Question: I need to show a map with multiple markers, Ive found <URL> which has what I am looking for but the problem is I need to show the marker of each item next to it.
'''
<c:forEach var="product" items="products">
${product.name}
</c:forEach>
'''
I also checked the answer of <URL> but did not help much.
'''
var pinColor = "FE7569";
var marker, i;
var address=[];
address[0] = "New york";
address[1] = "las vegas";
address[2] = "san francisco";
address[3] = "chicago";
// Set default map center location
var latlng = new google.maps.LatLng(latcenter,longcenter);
// Create pinShadow for each marker
var pinShadow = new google.maps.MarkerImage("http://chart.apis.google.com /chart?chst=d_map_pin_shadow",
new google.maps.Size(40, 37),
new google.maps.Point(0, 0),
new google.maps.Point(12, 35));
// Function to create the dynamic marker
function pinImage(i){
return image = new google.maps.MarkerImage("http://www.googlemapsmarkers.com/v1/"+i+"/"+pinColor+"/", new google.maps.Size(21, 34), new google.maps.Point(0,0), new google.maps.Point(10, 34));
}
// Function to run once page has loaded
function initialize(){
var geocoder=new google.maps.Geocoder();
// Set Default settigns for google map
var settings = {
zoom: 3,
center: latlng,
mapTypeControl: true,
mapTypeControlOptions: {style: google.maps.MapTypeControlStyle.DROPDOWN_MENU},
navigationControl: true,
navigationControlOptions: {style: google.maps.NavigationControlStyle.SMALL},
mapTypeId: google.maps.MapTypeId.ROADMAP};
// Start Google Maps and assign it to div on site
var map = new google.maps.Map(document.getElementById("map_canvas"), settings);
// loop though total numner of address in array
for (var i = 0; i < address.length; i++) {
(function(i) {
// Use geocoder to grab latlong for user inputed address
geocoder.geocode( { 'address': address[i]}, function(results, status) {
if (status == google.maps.GeocoderStatus.OK) {
// Redefine map center location
if (i == 1){ map.setCenter(results[0].geometry.location); }
// Create dynamic markers on map as per the address array
var marker = new google.maps.Marker({
map: map,
position: results[0].geometry.location,
title:address[i],
zIndex: i,
// PROBLEM CODE --- Using the function below it creates all Markers with a "1" instead of the "i" value..??
icon: pinImage(i),
shadow: pinShadow
});
}
});
})(i);
}
}
google.maps.event.addDomListener(window, 'load', initialize)
'''
Desirable output is similar to following image, each result has a named marker and its location is shown by its associated marker on the map. I need markers to be alphabetical not numbered also based on coordinate not address.

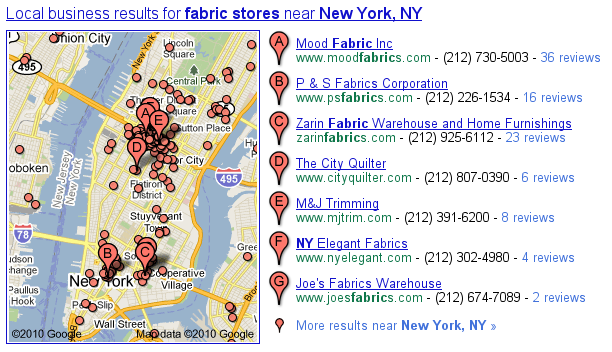
Answer: EDIT: Changed the snippet to get the marker image from chart.apis.google.com. (I'm not sure why googlemapsmarkers.com stopped working).
You can get the url from the marker, and display it as an image. Here is a code snippet to illustrate:
'''
<!DOCTYPE html>
<head lang="en">
<meta charset="UTF-8">
<script src="https://ajax.googleapis.com/ajax/libs/jquery/2.1.3/jquery.min.js"></script>
<script src="https://maps.googleapis.com/maps/api/js?v=3.exp&signed_in=true&libraries=places"></script>
<style>
#map-canvas,
#marker-container {
width: 50%;
height: 600px;
margin: 0px;
padding: 0px;
float: left;
}
.marker-description {
padding-left: 40px;
}
.place {
padding-left: 10px;
}
.marker {
display: inline-block;
width: 21px;
height: 35px;
}
</style>
</head>
<body>
<div id="map-canvas"></div>
<div id="marker-container"></div>
<script>
var map;
var markers = [];
var pinColor = "FE7569";
// Function to create the dynamic marker
function pinImage(imagenum) {
// should check for more than 32 pins...
var ch = 'A'
var makerLetter = String.fromCharCode(ch.charCodeAt(0) + imagenum);
return image = new google.maps.MarkerImage("http://chart.apis.google.com/chart?chst=d_map_pin_letter&chld=" + makerLetter + "|" + pinColor);
}
function initialize() {
var newYork = new google.maps.LatLng(40.<PHONE>, -73.<PHONE>);
var mapOptions = {
zoom: 13,
center: newYork,
disableDefaultUI: true,
mapTypeControlOptions: google.maps.MapTypeId.ROADMAP
};
map = new google.maps.Map(document.getElementById('map-canvas'), mapOptions);
var request = {
location: newYork,
radius: 5000,
types: ['store']
};
var service = new google.maps.places.PlacesService(map);
service.nearbySearch(request, callback);
}
function callback(results, status) {
if (status == google.maps.places.PlacesServiceStatus.OK) {
for (var i = 0, marker; marker = markers[i]; i++) {
marker.setMap(null);
}
markers = [];
$("#marker-container").empty();
for (i = 0; i < results.length; i++) {
var place = results[i];
var placeLoc = place.geometry.location;
// Create a marker for each place.
var marker = new google.maps.Marker({
map: map,
title: place.name,
position: place.geometry.location,
icon: pinImage(i)
});
markers.push(marker);
var description = $("<div class='marker-description'><image class='marker' src='" + marker.icon.url + "'><span class='place'>" + place.name + "</span>");
$("#marker-container").append(description);
}
}
}
google.maps.event.addDomListener(window, 'load', initialize);
</script>
</body>
</html>
'''